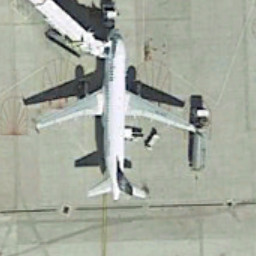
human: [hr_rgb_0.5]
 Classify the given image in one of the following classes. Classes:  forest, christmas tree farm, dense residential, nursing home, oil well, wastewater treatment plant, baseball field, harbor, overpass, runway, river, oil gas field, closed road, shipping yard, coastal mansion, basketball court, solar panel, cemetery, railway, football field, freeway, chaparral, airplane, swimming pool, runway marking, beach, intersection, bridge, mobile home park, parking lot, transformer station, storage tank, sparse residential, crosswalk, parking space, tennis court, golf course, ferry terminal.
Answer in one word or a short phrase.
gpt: airplane